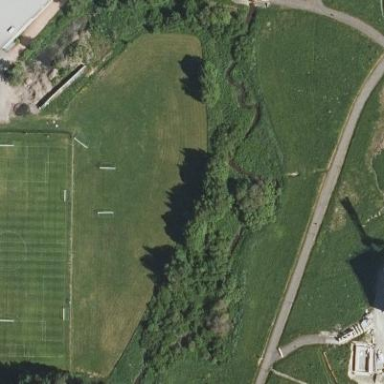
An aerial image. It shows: Multi-sport pitch with grass surface for leisure land activities.